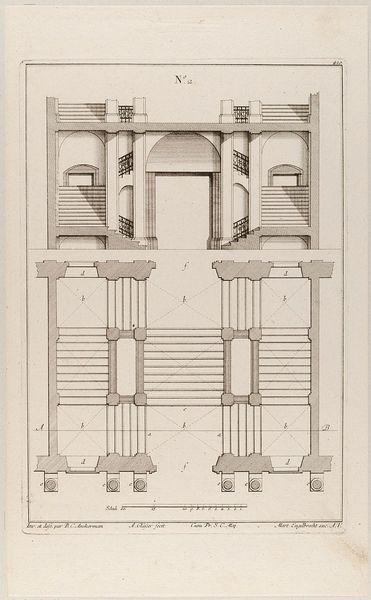
Titel: Treppen
Künstler: Martin Engelbrecht
Standort: Hamburg
Institution: Museum für Kunst und Gewerbe Hamburg
Schlagwörter: fenster, skizze, säulen, tür, zeichnung, haus, alt, architektur, barock, schrift, papier, fassade, grafik, graphik, treppe, treppen, symmetrie, balken, geländer, fotografie, photographie, druckgraphik, druckgrafik, radierung, entwurf, treppenhaus, plan, grundriss, hausfassade, technisch, technische zeichnung, lienien, gerippt, reproduktionen, barockzeit, barockzeitalter, druckerzeugnisse, architekturdarstellungen, gebäudes, ornamentstich, vorlageblätter